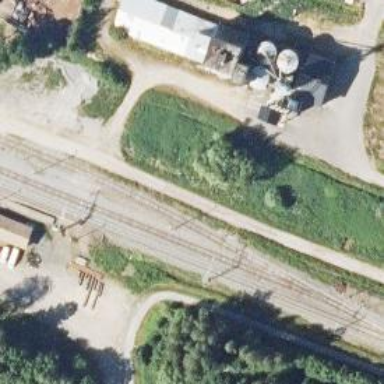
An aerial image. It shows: Wedge used for railway derailment.